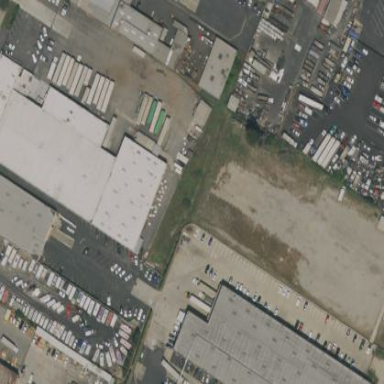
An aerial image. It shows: Industrial building.